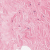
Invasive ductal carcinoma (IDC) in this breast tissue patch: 0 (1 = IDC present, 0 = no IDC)